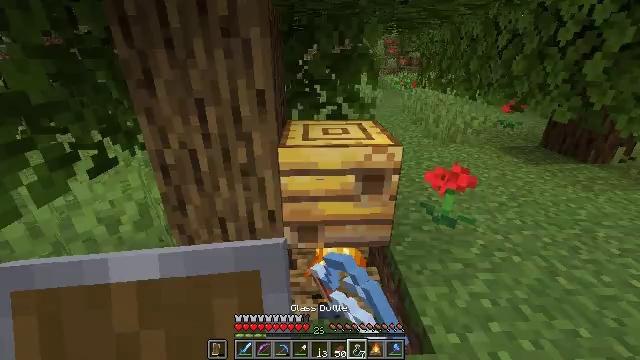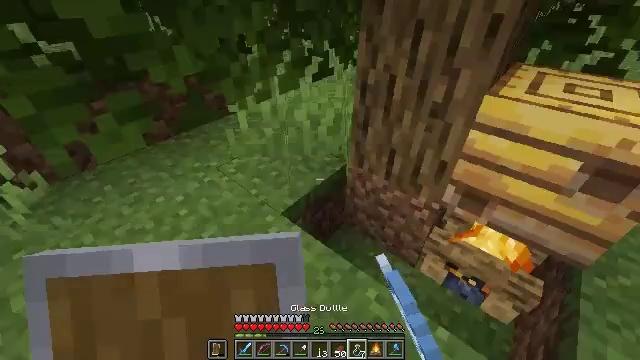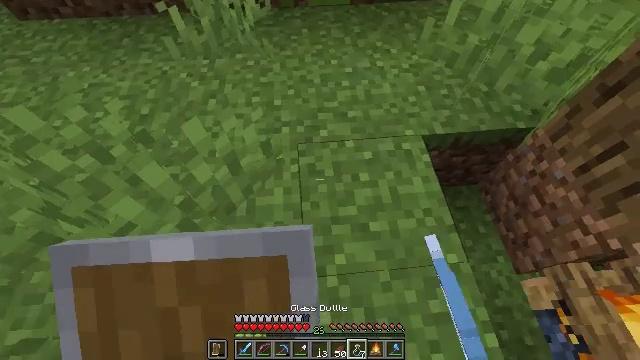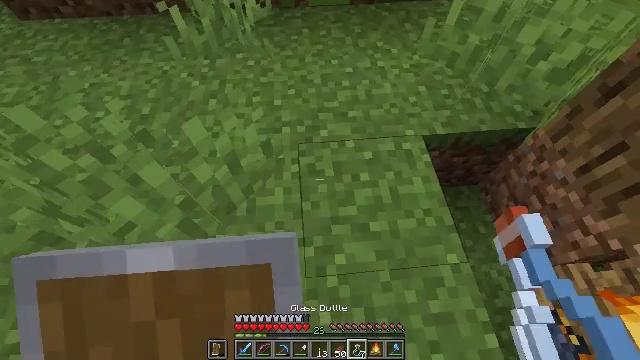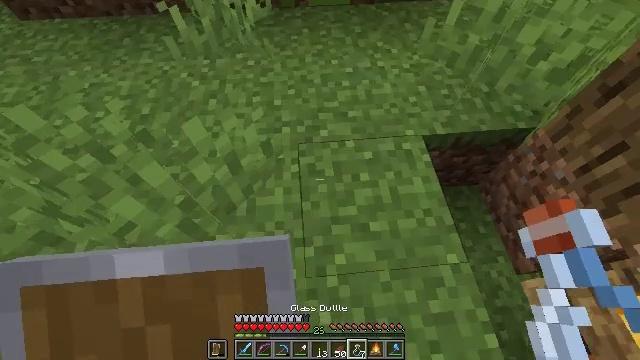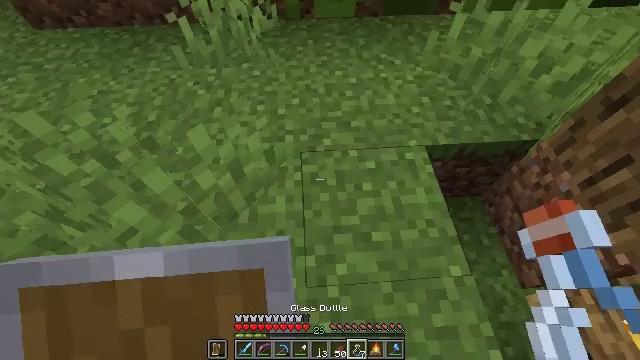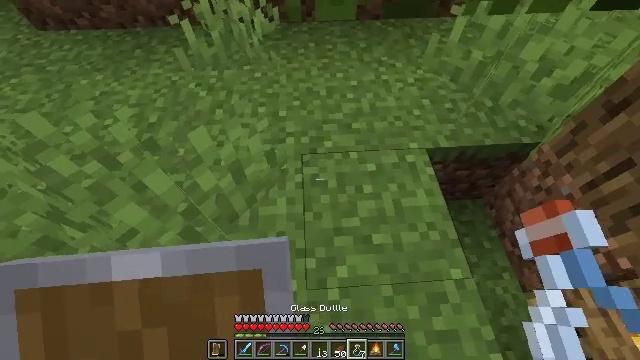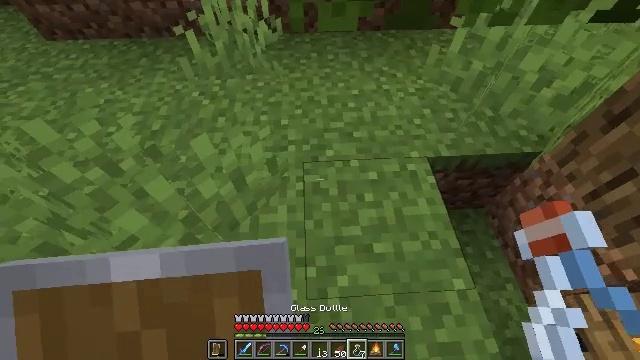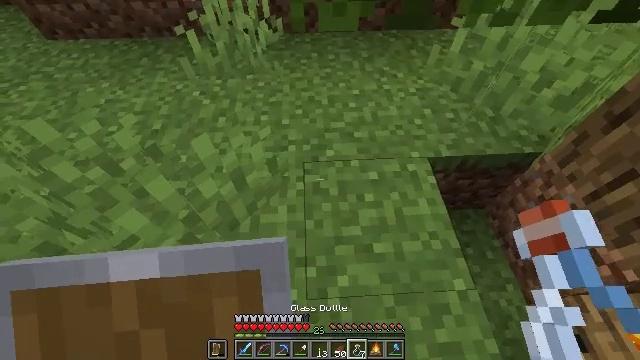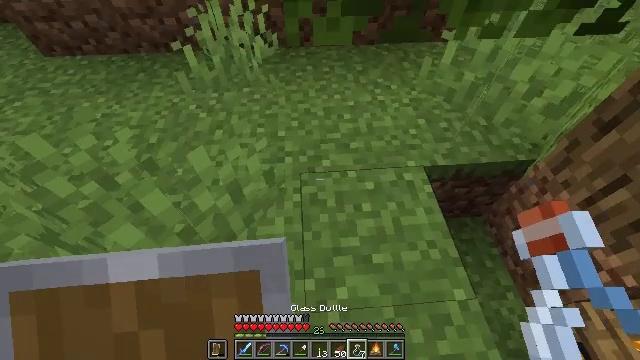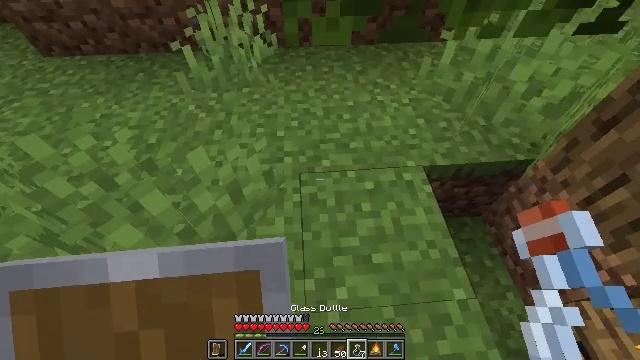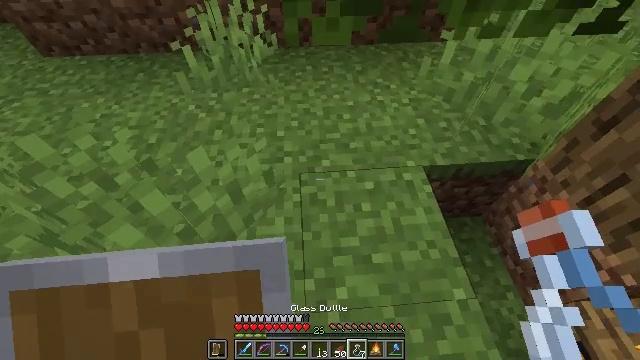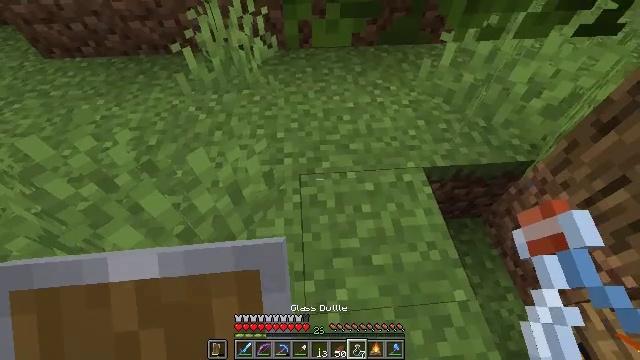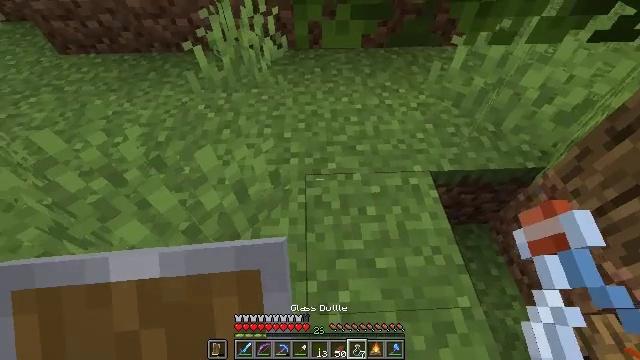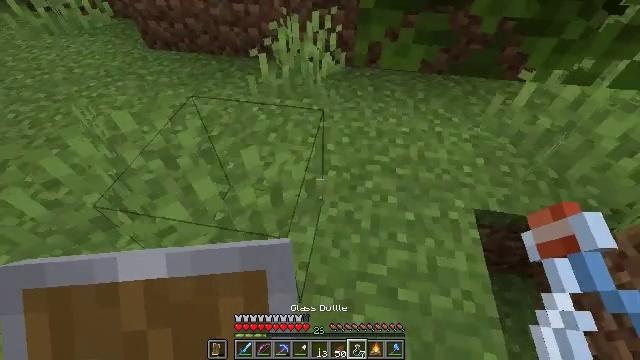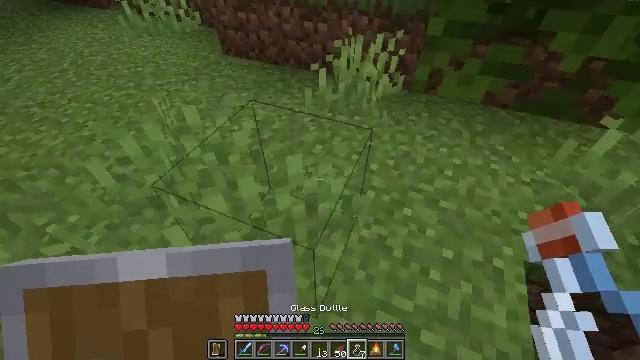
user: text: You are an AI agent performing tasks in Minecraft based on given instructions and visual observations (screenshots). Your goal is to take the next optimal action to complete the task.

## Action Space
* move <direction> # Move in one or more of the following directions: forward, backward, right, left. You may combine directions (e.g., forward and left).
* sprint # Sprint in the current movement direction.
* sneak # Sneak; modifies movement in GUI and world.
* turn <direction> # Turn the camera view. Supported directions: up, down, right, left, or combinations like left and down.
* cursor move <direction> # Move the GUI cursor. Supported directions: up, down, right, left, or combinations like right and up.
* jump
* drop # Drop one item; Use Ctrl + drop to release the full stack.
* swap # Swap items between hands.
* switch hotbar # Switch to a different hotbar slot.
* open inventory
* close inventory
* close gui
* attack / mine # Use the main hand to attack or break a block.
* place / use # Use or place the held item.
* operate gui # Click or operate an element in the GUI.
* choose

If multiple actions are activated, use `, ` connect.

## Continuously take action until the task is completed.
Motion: motion action
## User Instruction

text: Gather honeycomb by mining the beehive.
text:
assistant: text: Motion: no_op
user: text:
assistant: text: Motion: turn left and down
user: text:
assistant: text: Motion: no_op
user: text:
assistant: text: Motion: no_op
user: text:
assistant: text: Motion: turn left and up
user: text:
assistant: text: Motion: no_op
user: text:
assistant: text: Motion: turn up
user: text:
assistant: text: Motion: no_op
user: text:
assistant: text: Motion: turn right and up
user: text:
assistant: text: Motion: no_op
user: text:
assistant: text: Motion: no_op
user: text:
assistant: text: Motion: no_op
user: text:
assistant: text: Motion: turn left
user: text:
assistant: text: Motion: turn left and up
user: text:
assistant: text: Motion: turn left and up
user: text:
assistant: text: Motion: turn left and up
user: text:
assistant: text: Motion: turn left and up
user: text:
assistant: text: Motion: move forward, turn left and up
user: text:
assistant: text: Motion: move forward, turn left and up
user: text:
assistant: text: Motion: move forward, sprint, turn left and up
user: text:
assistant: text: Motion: move forward, sprint, turn left and up
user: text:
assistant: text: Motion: move forward
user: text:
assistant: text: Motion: move forward
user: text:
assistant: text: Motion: move forward, turn left and up
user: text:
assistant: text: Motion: move forward
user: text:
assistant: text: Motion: move forward
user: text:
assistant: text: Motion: move forward, sprint
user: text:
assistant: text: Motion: move forward, sprint
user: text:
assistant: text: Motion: move forward
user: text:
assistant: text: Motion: move forward